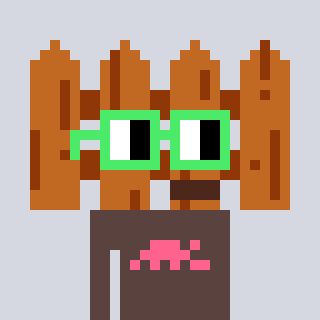
a pixel art character with square light green glasses, a fence-shaped head and a darkbrown-colored body on a cool background